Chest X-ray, PA view. Patient: 22 years old, sex M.
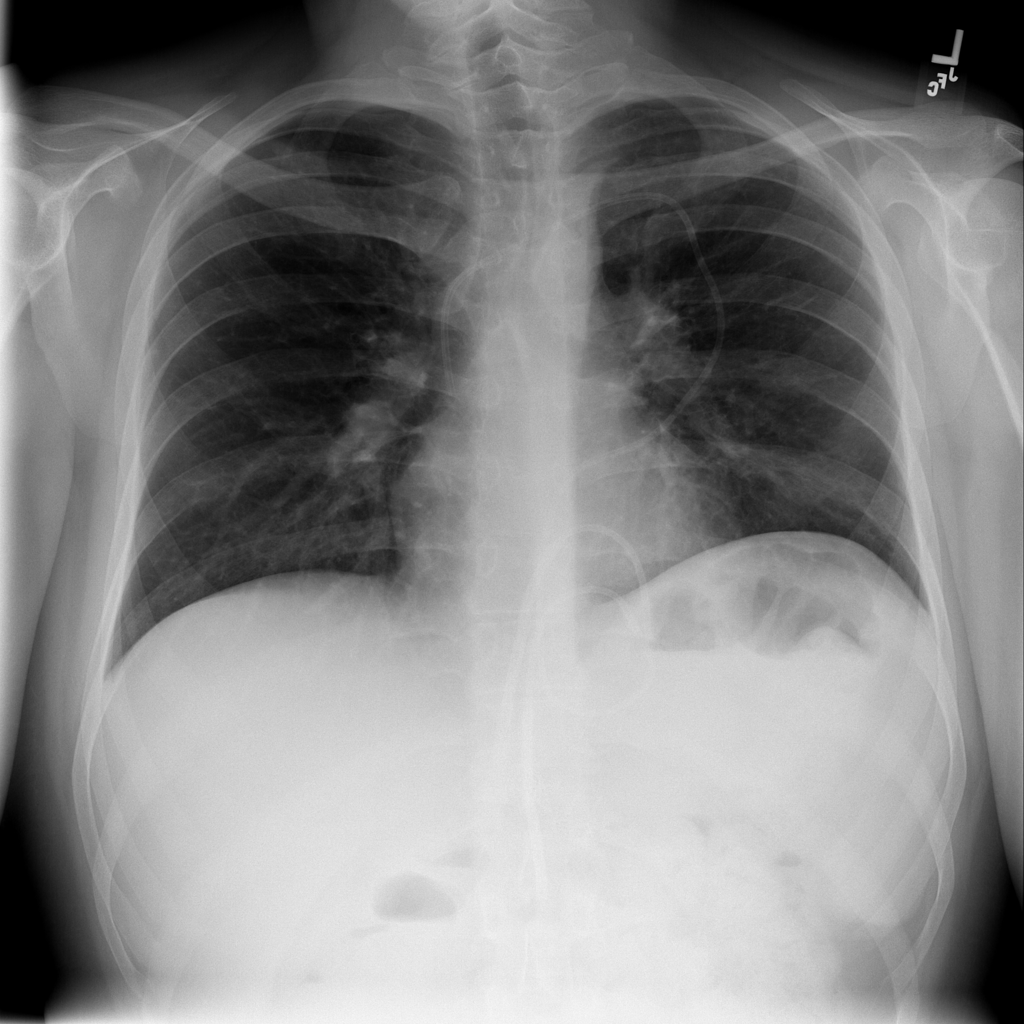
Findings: Atelectasis